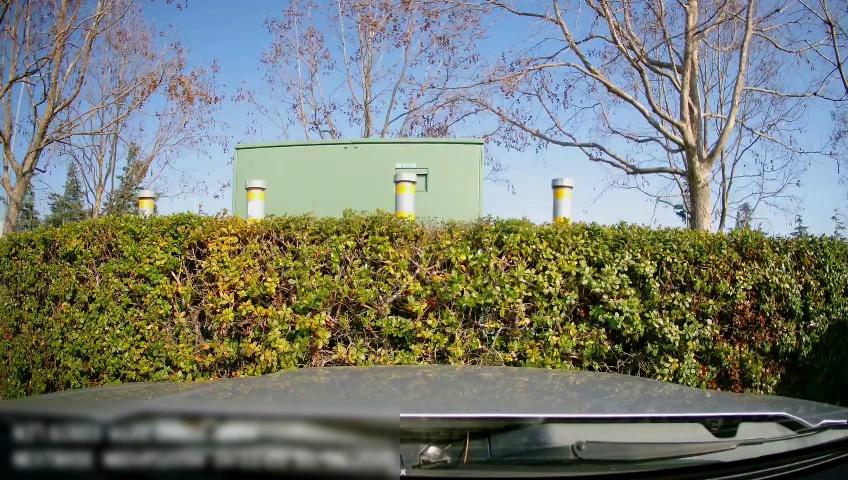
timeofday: Day
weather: Sunny